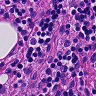
Metastatic tissue present: no